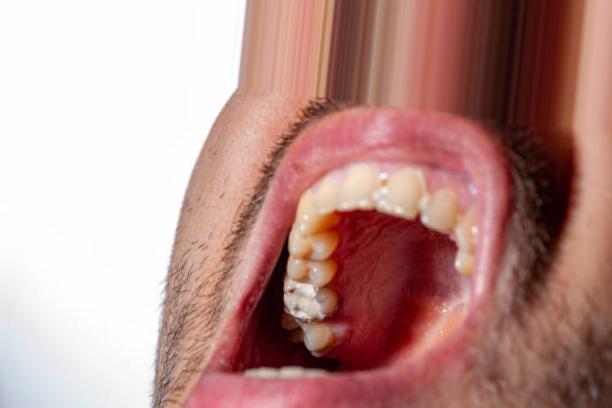
Condition: Caries